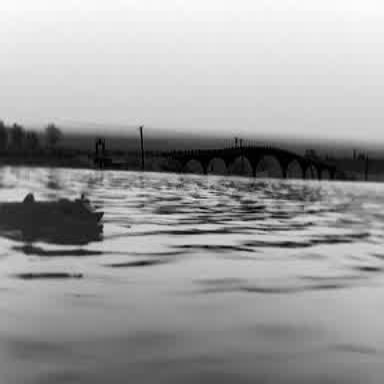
There is a container_ship in the infrared image.